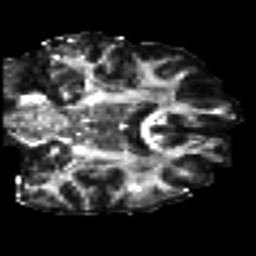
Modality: FA
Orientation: coronal
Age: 50
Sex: female
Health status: ill
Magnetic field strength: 3 T
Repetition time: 8.4 s
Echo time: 0.0926 s